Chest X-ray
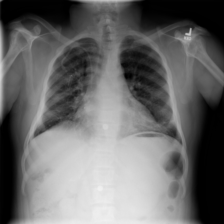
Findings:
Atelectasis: positive
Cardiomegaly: negative
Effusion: negative
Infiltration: positive
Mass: negative
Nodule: negative
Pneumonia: negative
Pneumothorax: negative
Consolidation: negative
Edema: negative
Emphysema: negative
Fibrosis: negative
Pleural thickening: negative
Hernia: negative